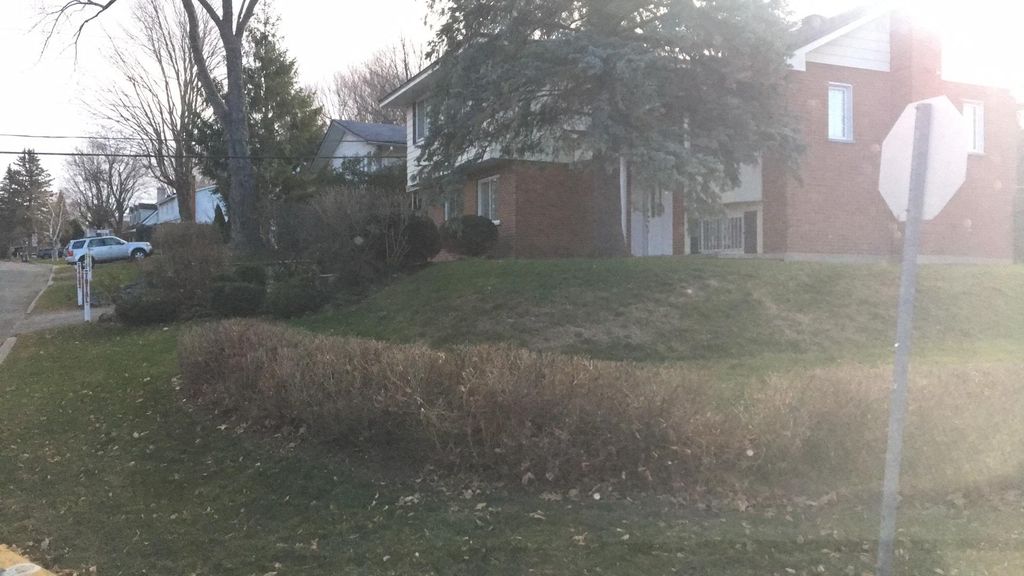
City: montreal